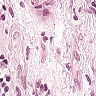
Metastatic tissue present: yes